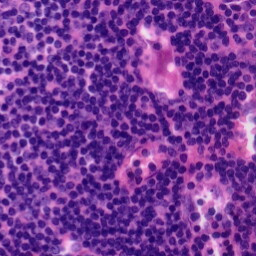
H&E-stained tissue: Tonsil